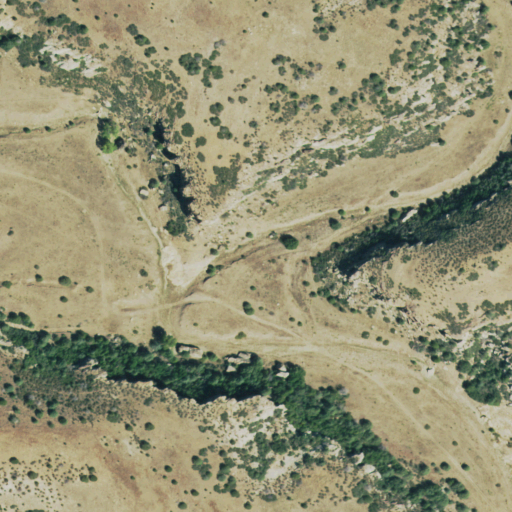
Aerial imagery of valley in Colorado named Hart Canyon containing shrub, evergreen forest, and grassland